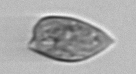
Label: Prorocentrum_dentatum